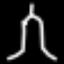
Label: The Eiffel Tower